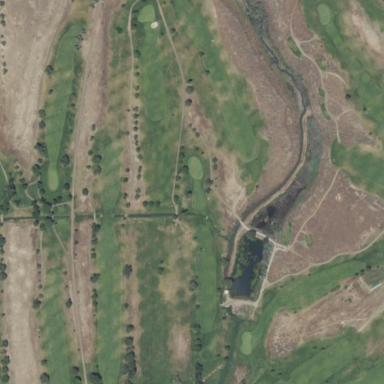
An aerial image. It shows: Golf course surrounded by greenery.